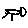
Label: cat